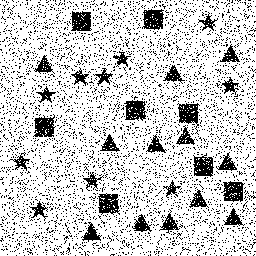
Squares: 8
Triangles: 12
Stars: 10
Total shapes: 30